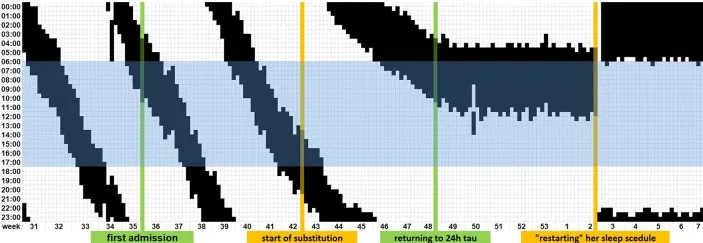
Timeline of the digitalized patient-reported sleep diary until normalization of the sleep-wake rhythm. The blue highlighted block represents regular working hours in two shifts.
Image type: chart (chart)